Interaction volume radius: 5 \u00c5
Interaction volume height: 10 \u00c5
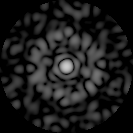
Disorder parameter: 0.8963